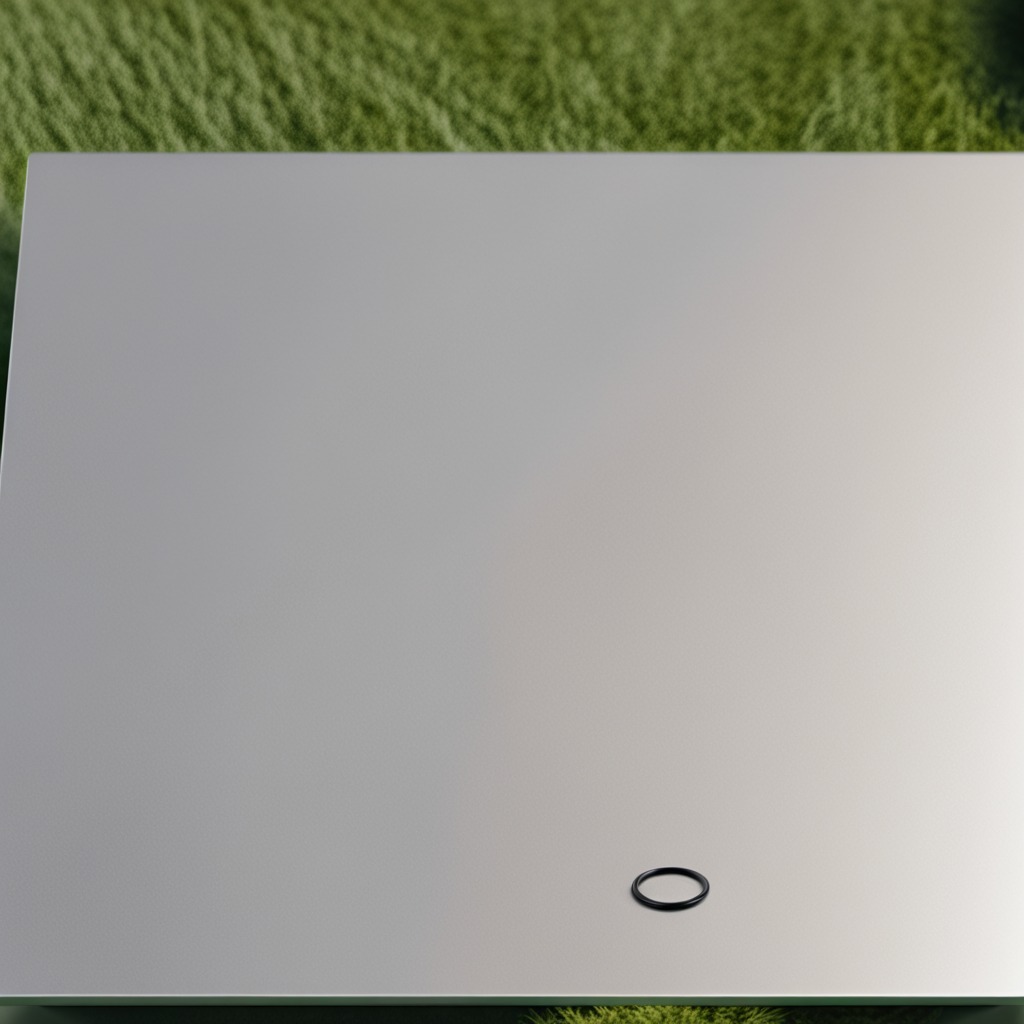
A rubber O-ring lies on the table in the afternoon light.